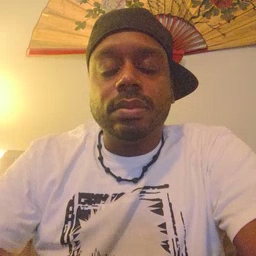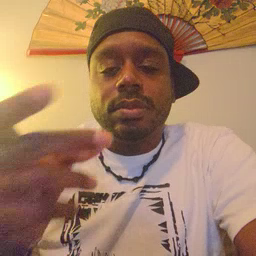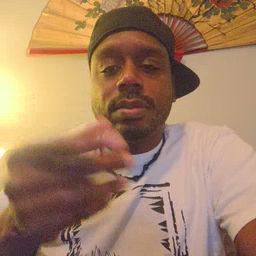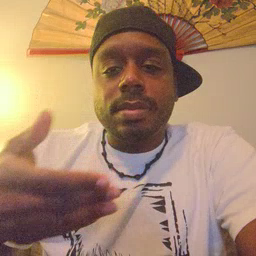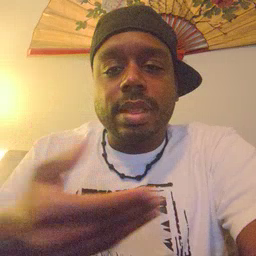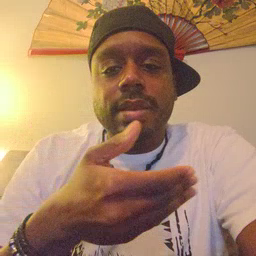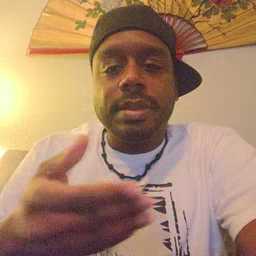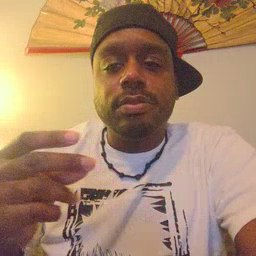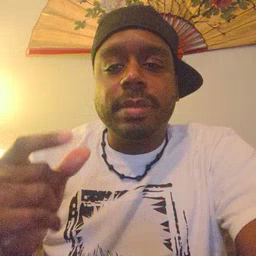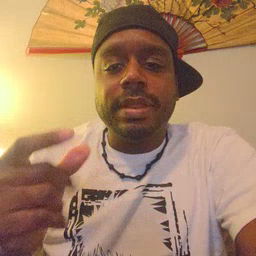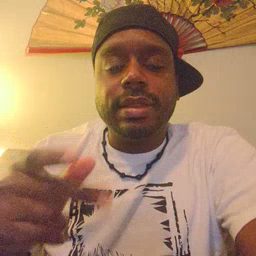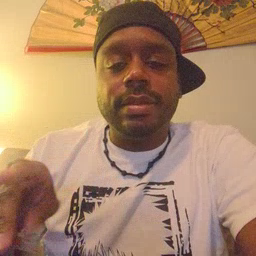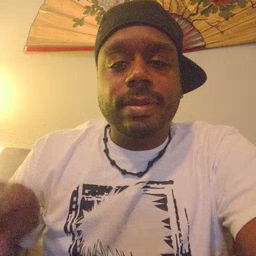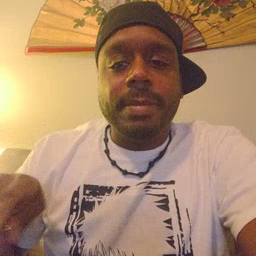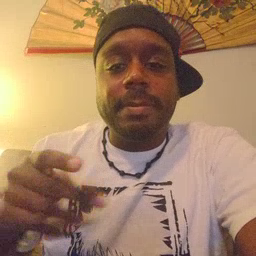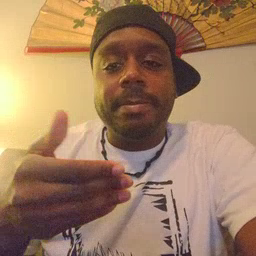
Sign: puppy